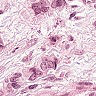
Metastatic tissue present: yes